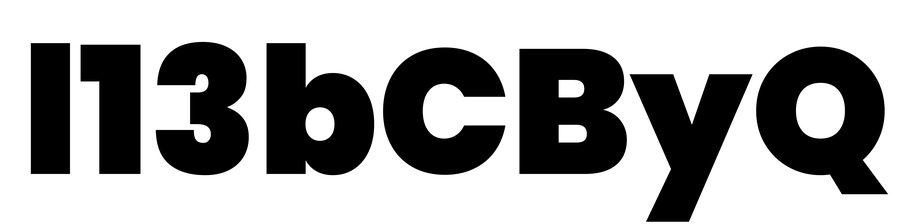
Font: Poppins-Black